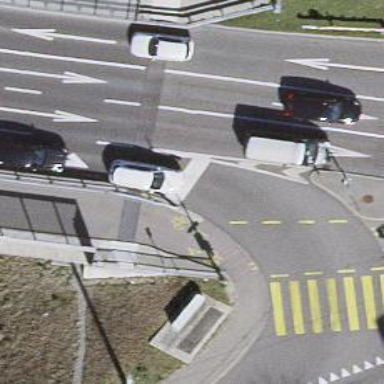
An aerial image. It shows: Guard rail.